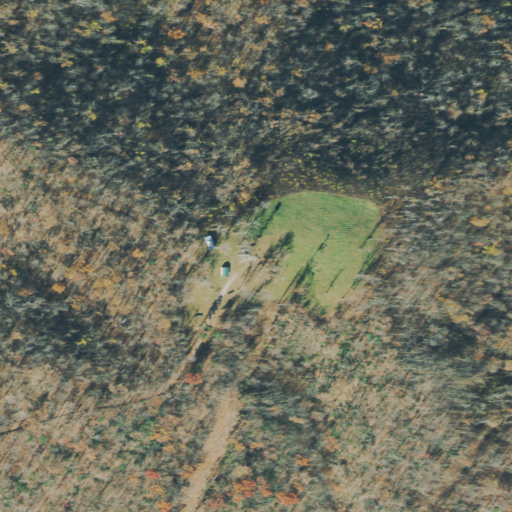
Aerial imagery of mountain in Tennessee named Wright Mountain containing deciduous forest, open development, and grassland